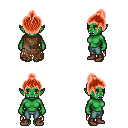
a pixel art fantasy rpg character, female body template, orc, green skin, brown tattered cape, teal pants, red short topknot hairstyle, brown shoes, four views (front, back, left, right), 2x2 character sprite sheet, small pixel art, hard edges, no anti-aliasing